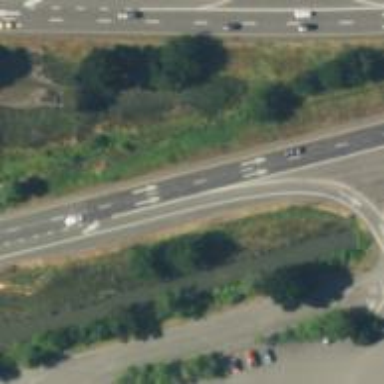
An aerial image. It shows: Expressway with asphalt surface categorized as trunk highway.